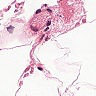
Metastatic tissue present: no